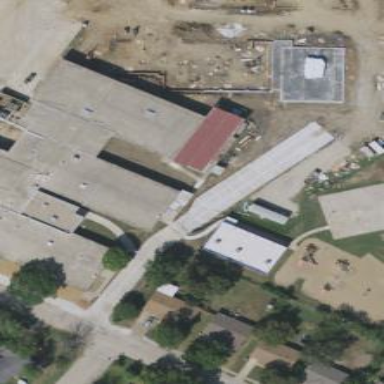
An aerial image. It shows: School building.